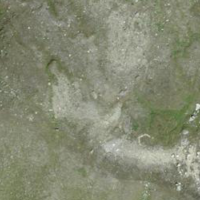
EUNIS habitat code: 26
Species observed at this site:
Saxifraga androsacea
Gentiana bavarica
Saxifraga oppositifolia
Androsace alpina